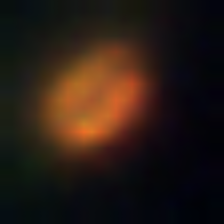
Taxon: NanoPlankton
Group: Other